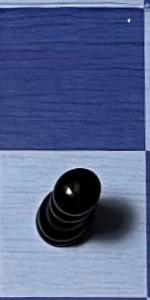
Label: Pawn_Black